Interaction volume radius: 10 \u00c5
Interaction volume height: 25 \u00c5
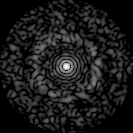
Disorder parameter: 0.82